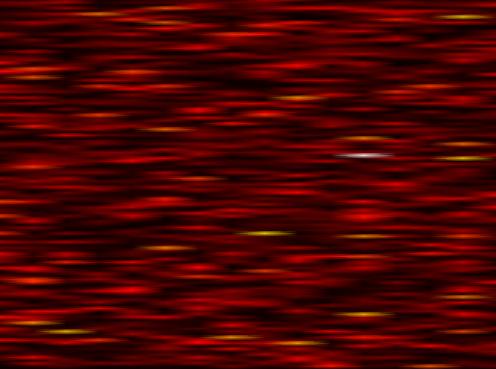
Label: UFMC